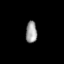
Tissue: lung
Cell type: Myeloid cells
Senescence score: 0.2291
Nuclear area (px): 241
Mean DAPI intensity: 154.867